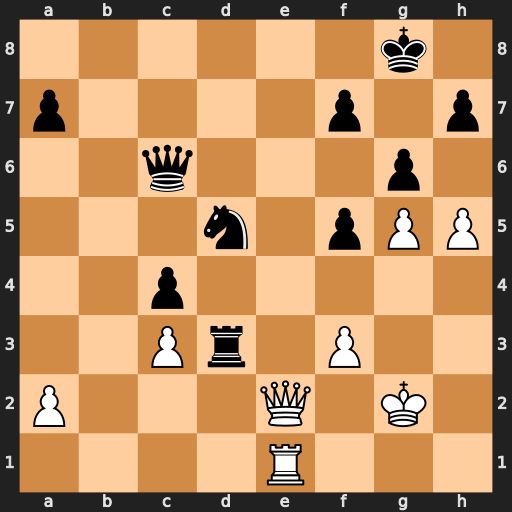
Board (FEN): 6k1/p4p1p/2q3p1/3n1pPP/2p5/2Pr1P2/P3Q1K1/4R3
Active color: w
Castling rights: -
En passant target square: -
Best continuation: Qe8+ Qxe8 Rxe8+ Kg7 h6#